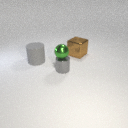
small gray metal cylinder below small green metal sphere